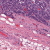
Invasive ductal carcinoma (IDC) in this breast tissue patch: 1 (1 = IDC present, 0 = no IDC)